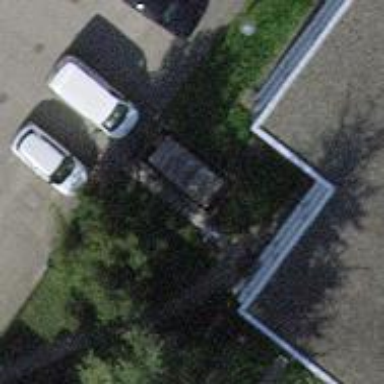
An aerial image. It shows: Bicycle rental facility.